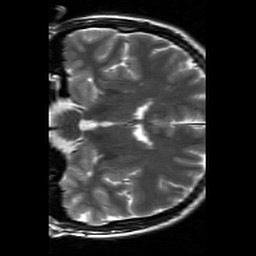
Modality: T2w
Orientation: coronal
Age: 19
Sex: male
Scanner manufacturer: siemens
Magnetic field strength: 3 T
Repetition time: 7 s
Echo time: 0.09 s